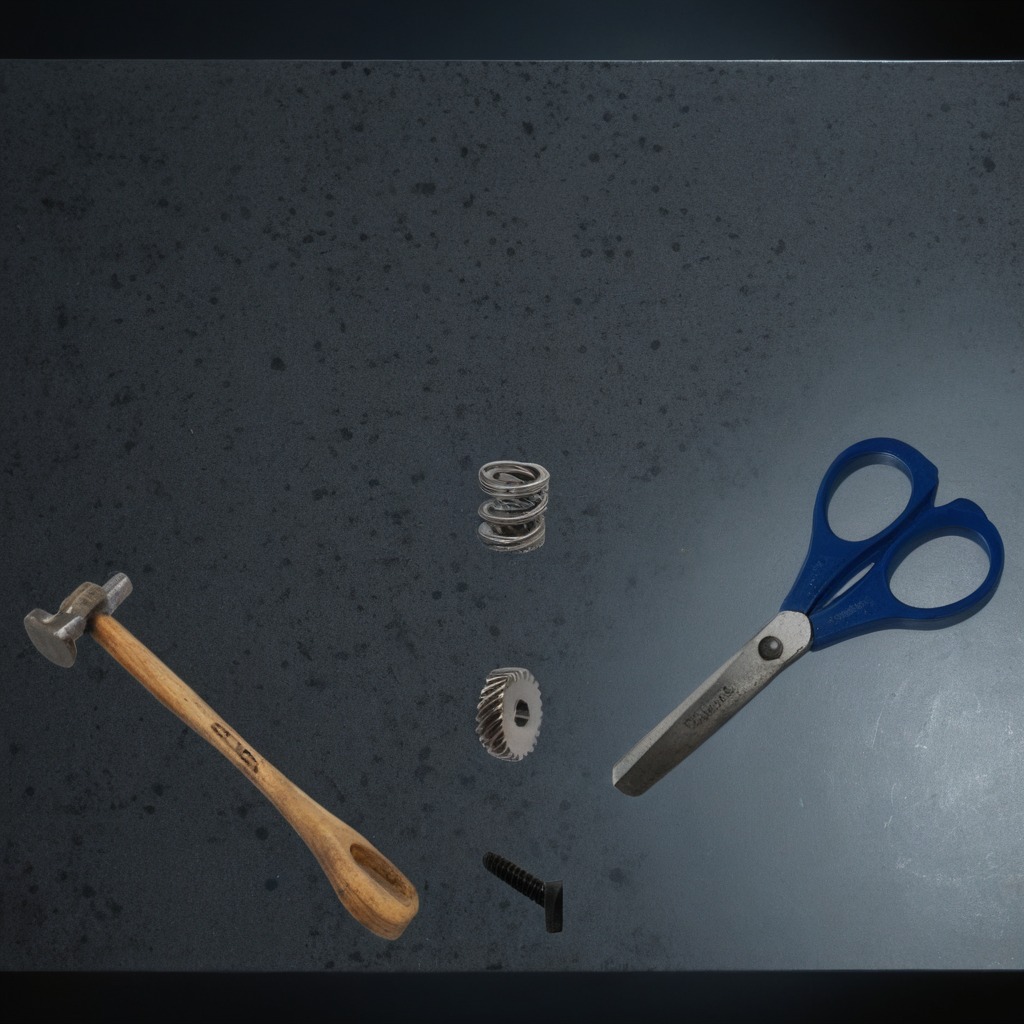
A steel gear with teeth, a metal machine screw, a hammer, a coiled metal spring, and a pair of scissors are lying on the clean granite table inside a workshop at night.